Question: Need to write a MySQL query to check the database table and fetch distinct values and its count.

'''
select distinct(fruits), count(distinct(fruits)) from table;
'''
Will this suffice?
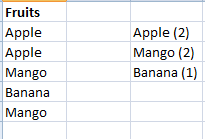
Answer: Why not use a 'group by'
'''
select fruits, count(fruits) as fc
from table
group by fruits
order by fc desc;
'''